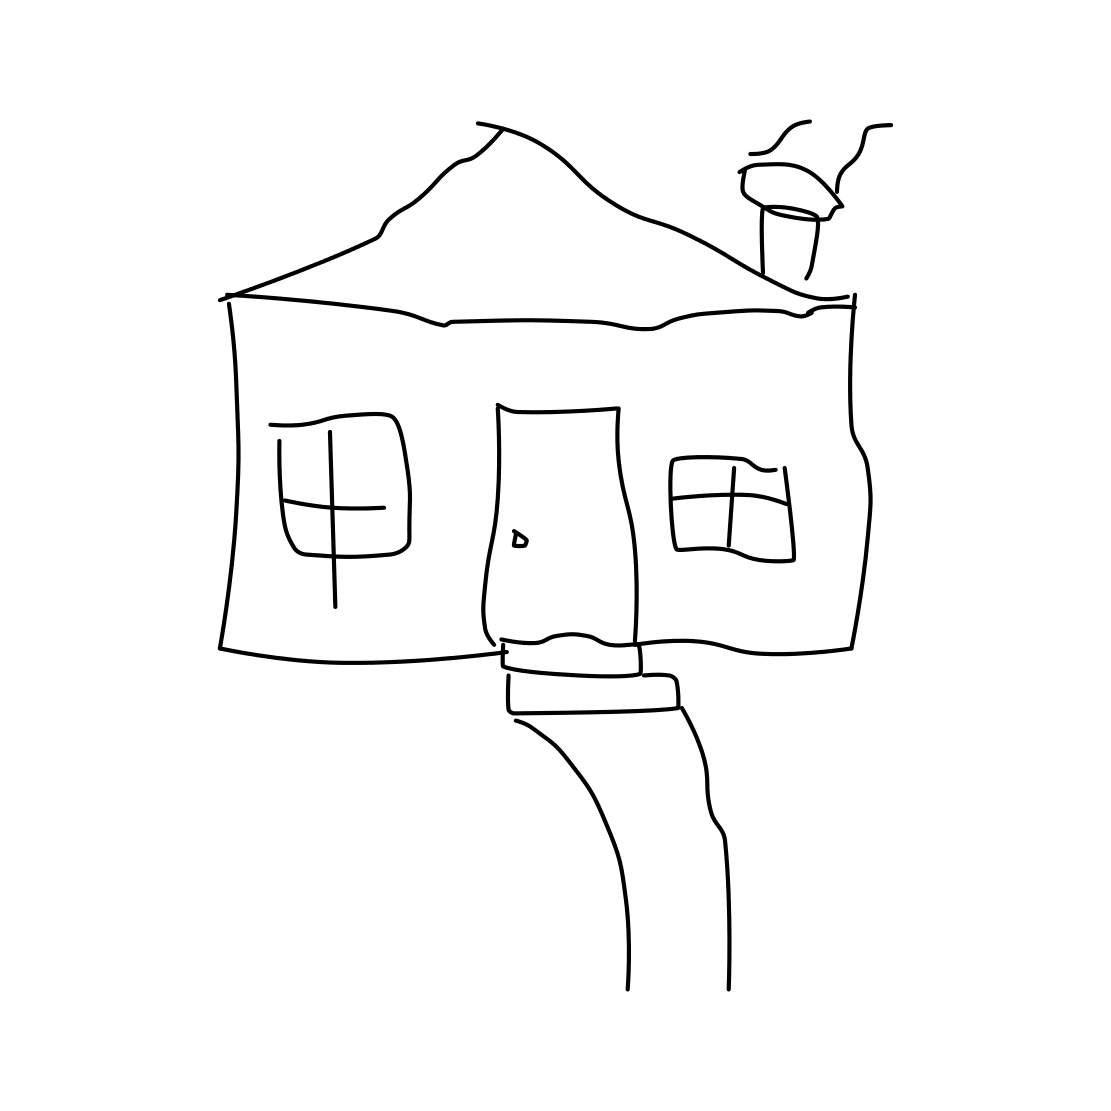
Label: house